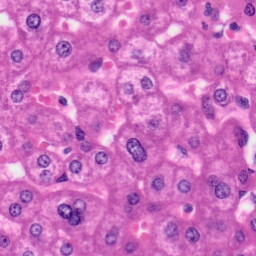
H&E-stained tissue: Liver